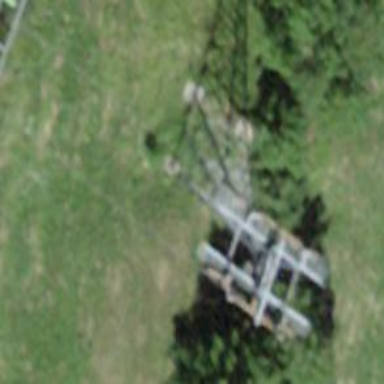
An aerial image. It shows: Pylon for aerialway.